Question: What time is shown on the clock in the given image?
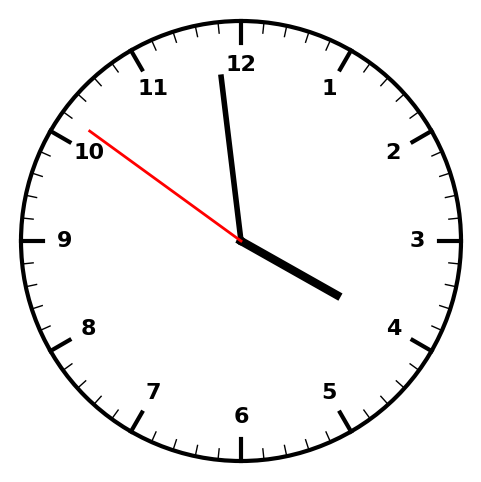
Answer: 03:58:51